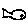
Label: fish